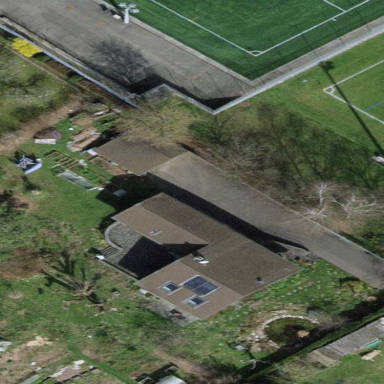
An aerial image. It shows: Garden enclosed by fence.